Question: Windows 7 has a wonderful facility called <URL>.
You can start it by typing 'psr' on the command line.

What's the best way to integrate this into a Delphi application?
And is there a COM automation interface for psr?
I want to:
1. start the recorder from the program (easy: issue a command line and start it);
2. start recording automatically; (can this be done?)
3. Preset the filename psr will store the capture in; (how?)
4. Email the capture to an email address specified in my code.
If there's an alternative tool that does the same stuff I'd love to hear about that as well of course.
Because this is mainly a user-experience issue I'm not interested in automated crash reports, I know 'madexcept' does a wonderful job on those.
I'm interested in seeing a slideshow where the user explains in 4 steps why feature x sucks or does not work as expected.
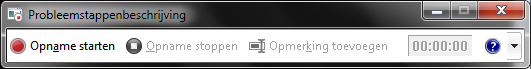
Answer: It can be used from command line:
> psr.exe [/start |/stop][/output ] [/sc (0|1)] [/maxsc
]
[/sketch (0|1)] [/slides (0|1)] [/gui (o|1)]
[/arcetl (0|1)] [/arcxml (0|1)] [/arcmht (0|1)]
[/stopevent ] [/maxlogsize ] [/recordpid ]
Here you can find more information about command line usage: <URL>
And here is sample project which automates psr thorught command-line (c#): <URL>